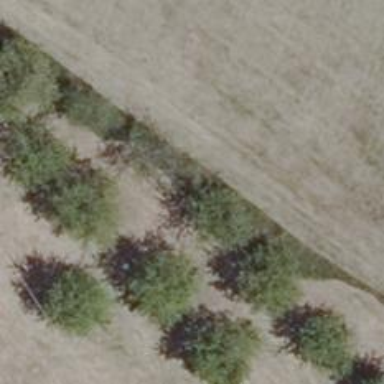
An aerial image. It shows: Row of deciduous broadleaved trees.